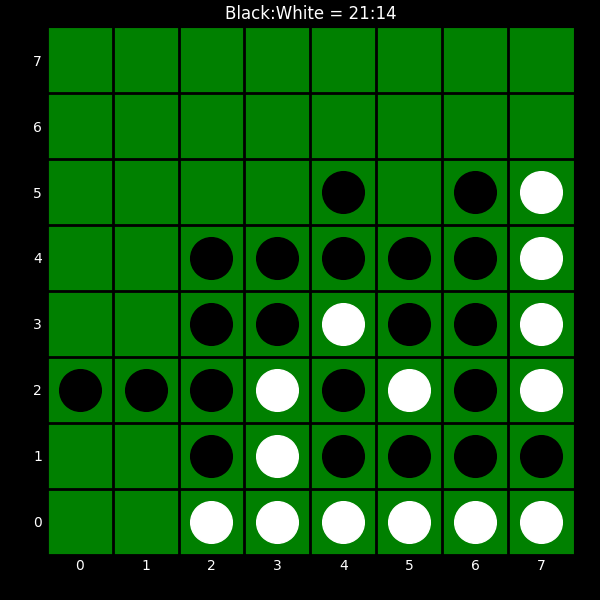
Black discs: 21
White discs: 14